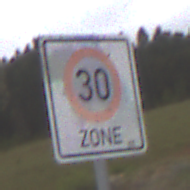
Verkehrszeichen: BeginnZone30
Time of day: Midday
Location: Outdoor (Nature)
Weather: Overcast
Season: NotSpecified
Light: Natural